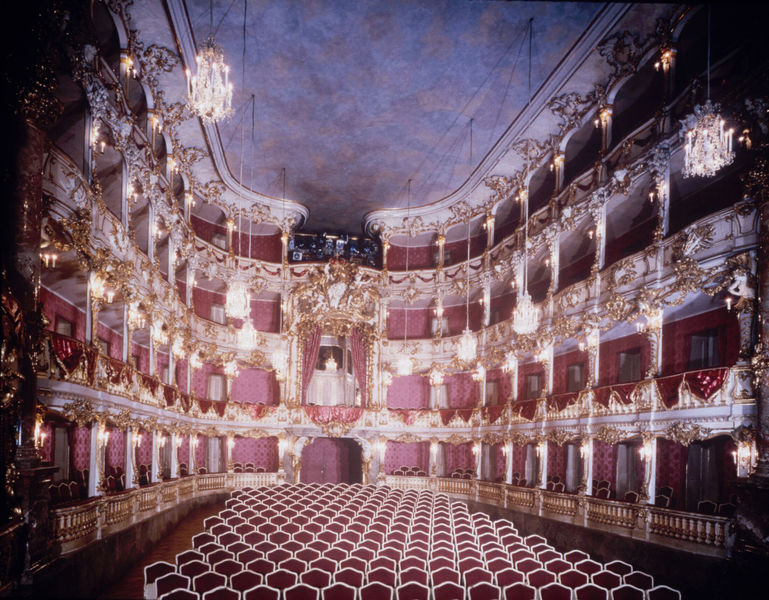
Titel: Altes Residenztheater
(Cuvilliés-Theater)
Künstler: François de (d.J.) Cuvilliés
Standort: München
Institution: Residenz
Schlagwörter: blau, gemälde, himmel, schatten, weiß, ocker, hell, holz, lampen, licht, lichter, raum, schmuck, schwarz, stuhl, stühle, säulen, tür, gebäude, rot, weg, beige, ornament, alt, architektur, barock, geschichte, samt, innenraum, vorhang, brüstung, boden, gold, sessel, decke, innen, bühne, oper, theater, rokoko, rosa, oval, deutschland, balkon, farbig, lehne, sitze, ansicht, parkett, russland, lila, violett, hof, türe, beleuchtung, empore, loge, opernhaus, rang, saal, polster, tapete, vorhänge, ornamente, verzierung, kerzen, kronleuchter, leuchter, lüster, stuck, geländer, innenansicht, balkone, galerie, logen, ränge, zuschauerraum, foto, fotografie, photographie, eingang, vergoldet, bayern, münchen, balustrade, kabel, brokat, photo, reihen, sims, kerzenleuchter, gesims, kristall, bestuhlung, dekce, residenz, etagen, parterre, ballustrade, zierde, prunk, unbequem, purpur, drähte, maximilian, emporen, sitzreihen, balustraden, hoftheater, plätze, gärtnerplatz, gärtnerplatztheater, balkons, stuhlreihen, cuvillies, baock, ehrenloge, königsloge, konzerthalle, kronenleuchter, klasizismus, stuhhl, bestuhlt, opernsaal, bestuhl, cuvillé, dekc, francois cuvilliés, galerieen, plafont, zuschauersaal, ld, u, estuhlung, goldverzierung, marinski, bordeaurot, cuveiller